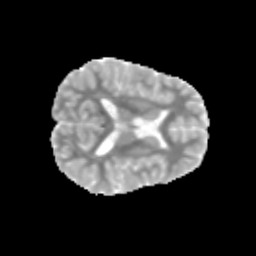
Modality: MD
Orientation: axial
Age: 11
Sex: male
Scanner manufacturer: siemens
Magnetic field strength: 3 T
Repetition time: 3.8 s
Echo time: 0.07 s